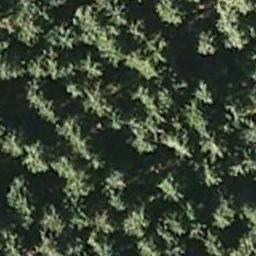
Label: forest